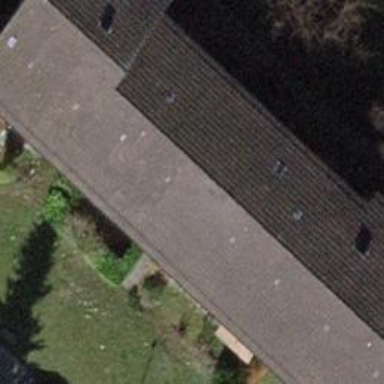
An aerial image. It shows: Apartments building with pitched roof.